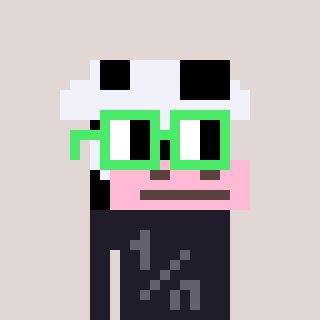
a pixel art character with square light green glasses, a cow-shaped head and a grayscale-colored body on a warm background